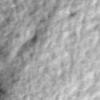
Label: no_change